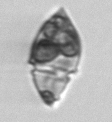
Label: Amphidinium